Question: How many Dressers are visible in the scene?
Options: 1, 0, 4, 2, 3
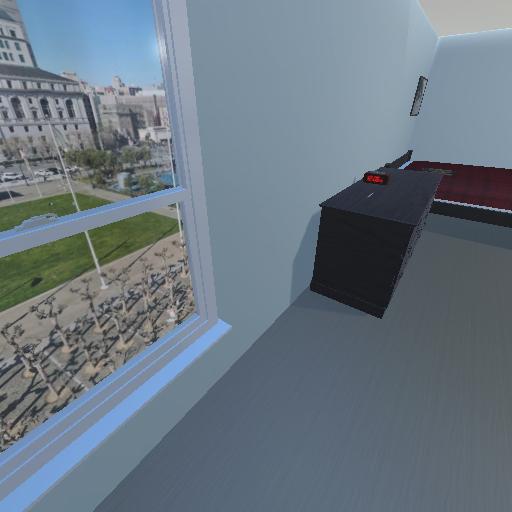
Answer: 1